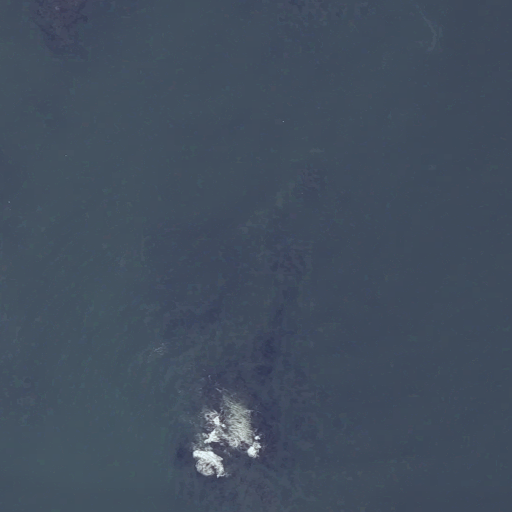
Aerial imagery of bar in Maine named Jerry Ledge containing only open water